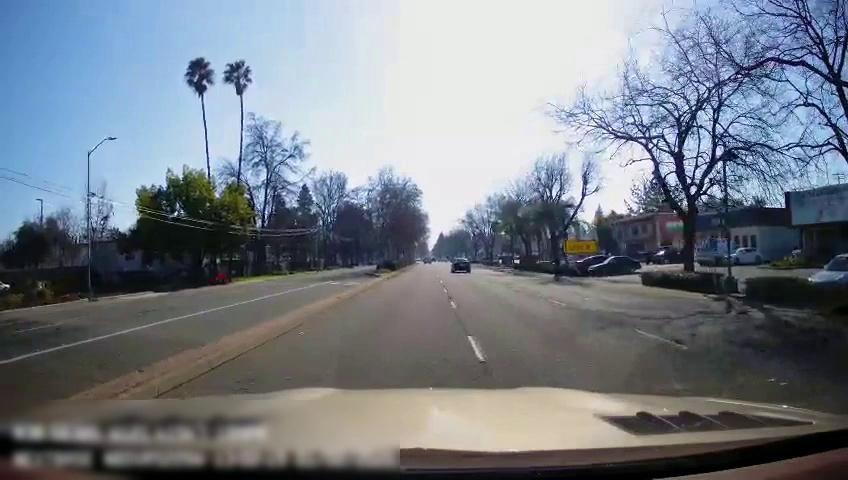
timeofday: Day
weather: Sunny
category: Drivable Space
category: Drivable Space
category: Vehicles | Car
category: Vehicles | Car
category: Vehicles | Car
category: Vehicles | Car
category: Vehicles | Truck
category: Vehicles | SUV
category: Vehicles | Car
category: Lanes | Opposite Lane
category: Lanes | Current Lane
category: Lanes | Alternate Lane